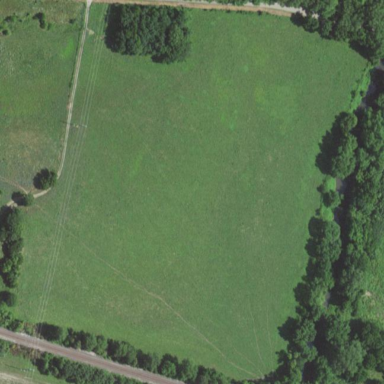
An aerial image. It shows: Beautiful meadow.